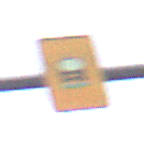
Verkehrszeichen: FahrzeugeMitWassergefaehrdenderLadungOhnePfeilsymbol
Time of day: MorningAfternoon
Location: Outdoor (Urban)
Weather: Overcast
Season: NotSpecified
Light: Natural